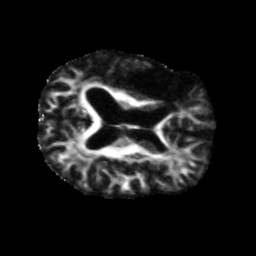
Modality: FA
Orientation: axial
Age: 71
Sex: male
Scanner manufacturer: siemens
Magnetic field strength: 3 T
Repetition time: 5.47 s
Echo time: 0.0854 s